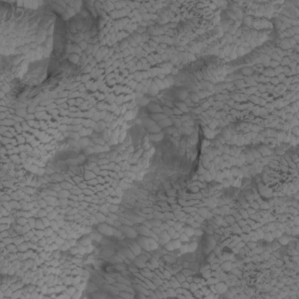
Label: non_frost